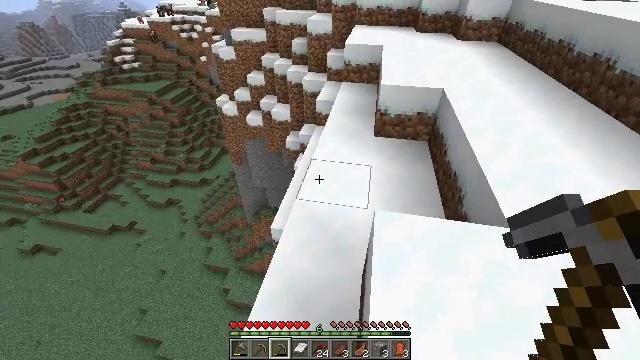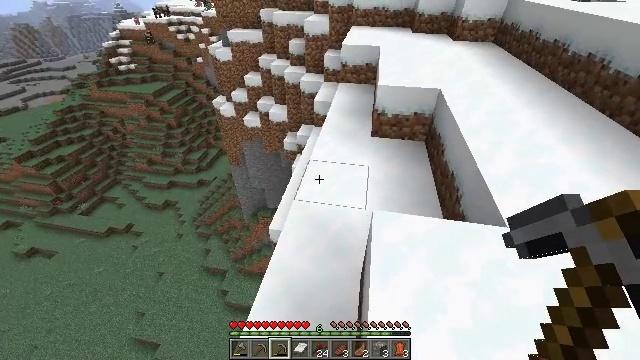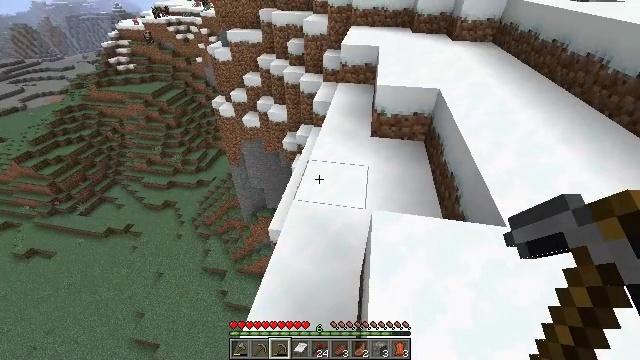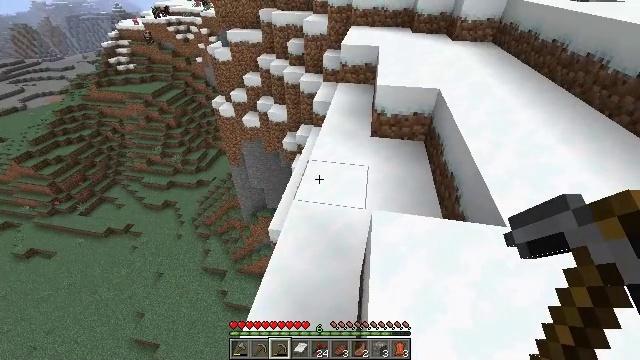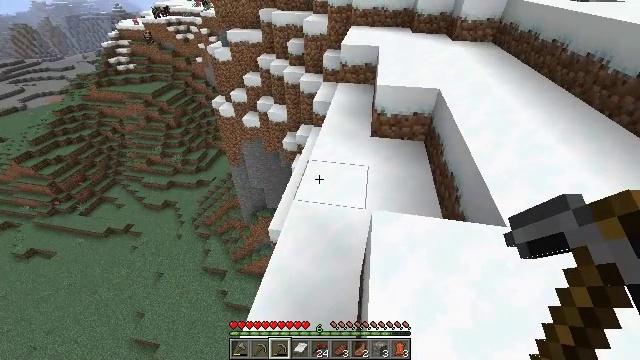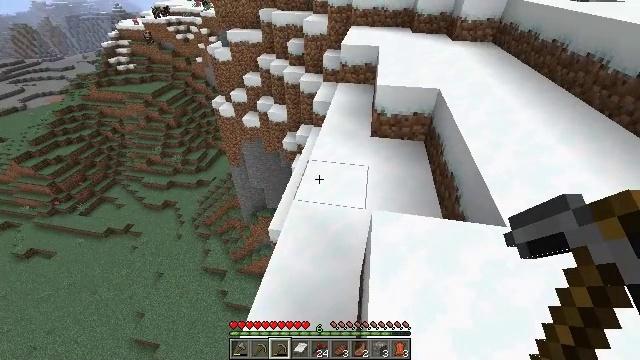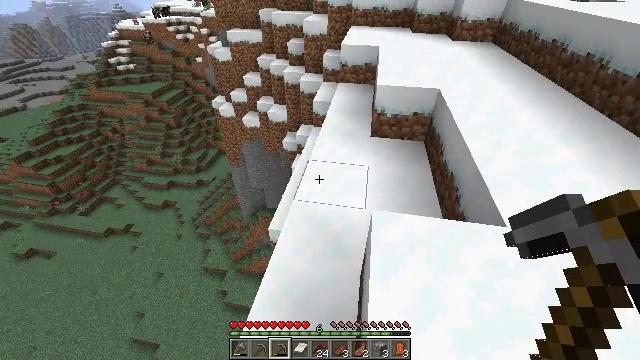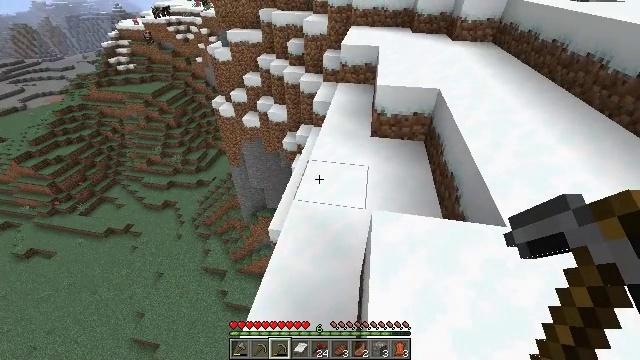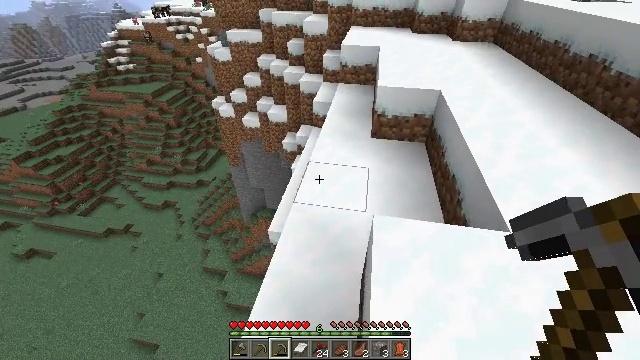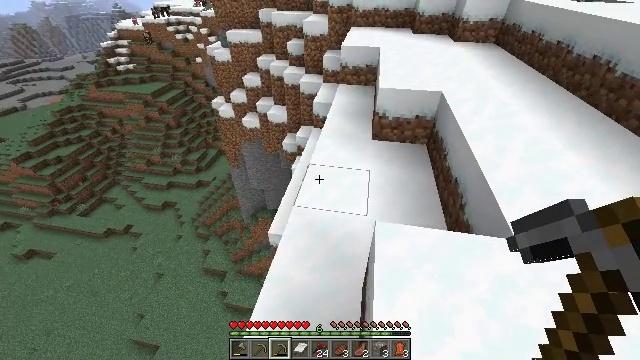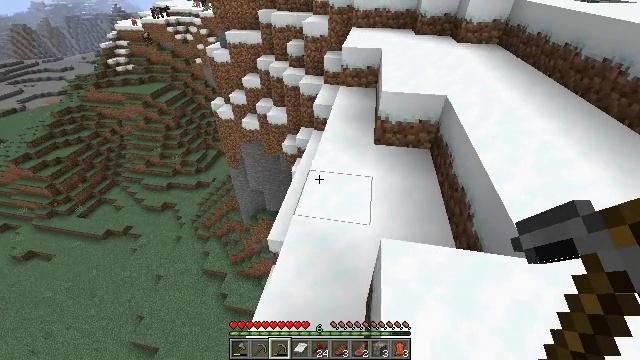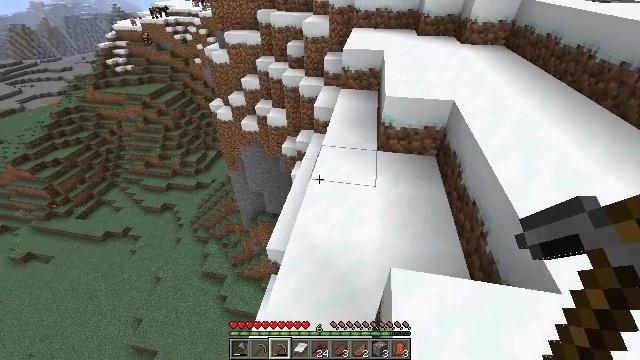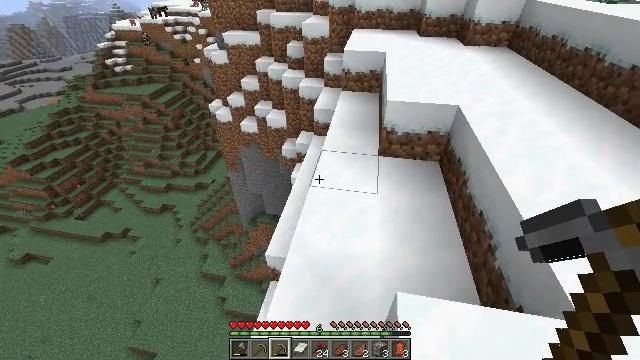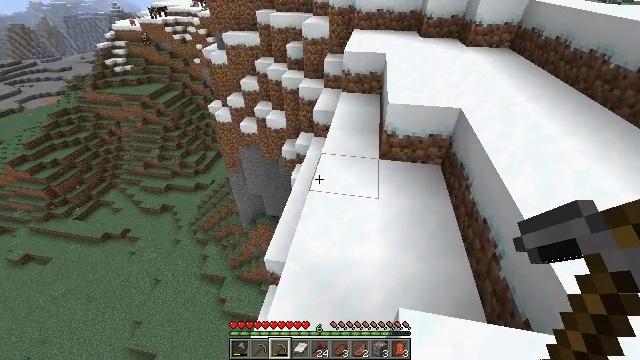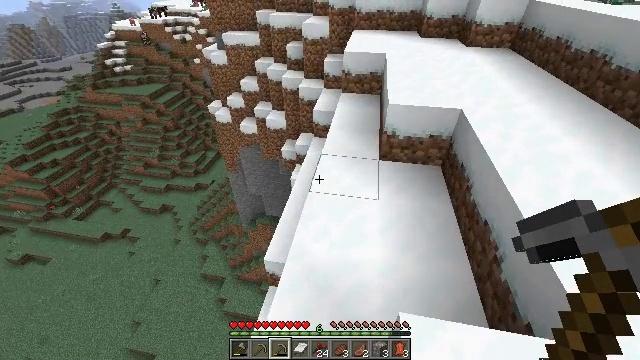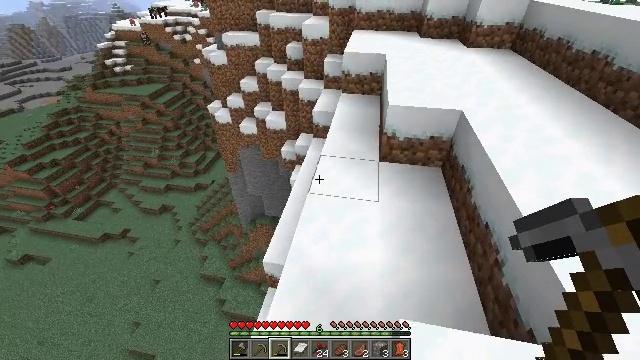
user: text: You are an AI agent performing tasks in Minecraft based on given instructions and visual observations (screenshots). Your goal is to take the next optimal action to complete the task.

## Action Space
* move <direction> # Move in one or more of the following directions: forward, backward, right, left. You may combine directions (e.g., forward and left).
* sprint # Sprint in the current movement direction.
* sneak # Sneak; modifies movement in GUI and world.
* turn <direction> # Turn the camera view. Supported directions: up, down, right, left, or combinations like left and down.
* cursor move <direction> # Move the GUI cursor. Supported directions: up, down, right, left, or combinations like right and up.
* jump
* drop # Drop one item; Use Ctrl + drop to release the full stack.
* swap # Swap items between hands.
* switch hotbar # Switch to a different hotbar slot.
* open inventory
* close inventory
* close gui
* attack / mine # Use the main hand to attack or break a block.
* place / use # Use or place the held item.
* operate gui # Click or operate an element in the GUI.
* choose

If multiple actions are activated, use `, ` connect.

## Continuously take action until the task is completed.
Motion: motion action
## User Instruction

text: Collect the mushroom stem from giant mushrooms.
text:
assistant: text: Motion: no_op
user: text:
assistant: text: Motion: no_op
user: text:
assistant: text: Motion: no_op
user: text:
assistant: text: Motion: no_op
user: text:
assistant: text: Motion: no_op
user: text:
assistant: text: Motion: no_op
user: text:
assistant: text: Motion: no_op
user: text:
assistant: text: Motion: move forward
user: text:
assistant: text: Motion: move forward
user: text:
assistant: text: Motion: move forward
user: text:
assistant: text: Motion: move forward
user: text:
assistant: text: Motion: no_op
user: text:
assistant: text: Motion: no_op
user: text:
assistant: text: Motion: no_op
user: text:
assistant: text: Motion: no_op
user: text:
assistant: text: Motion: no_op
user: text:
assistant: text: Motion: no_op
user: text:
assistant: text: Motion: no_op
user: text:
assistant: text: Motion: no_op
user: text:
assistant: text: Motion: no_op
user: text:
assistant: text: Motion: turn left and down
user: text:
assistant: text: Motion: turn left and down
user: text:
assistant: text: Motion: turn left and down
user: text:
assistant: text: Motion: turn left and down
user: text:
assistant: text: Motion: turn left and down
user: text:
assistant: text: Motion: turn left and down
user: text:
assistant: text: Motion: turn left and down
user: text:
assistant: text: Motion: turn left
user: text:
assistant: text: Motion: turn left
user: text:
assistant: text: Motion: no_op